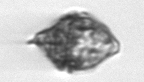
Label: Kryptoperidinium_triquetrum